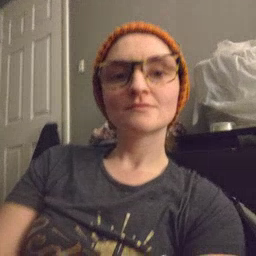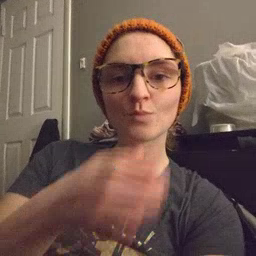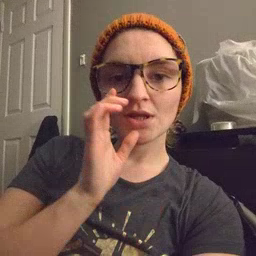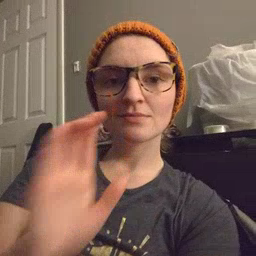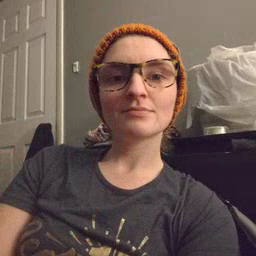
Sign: drink